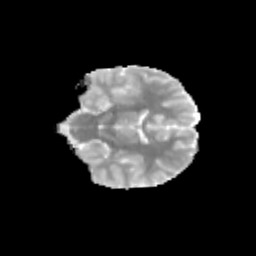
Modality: MD
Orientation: coronal
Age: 12
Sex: male
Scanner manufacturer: siemens
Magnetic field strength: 3 T
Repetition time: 3.8 s
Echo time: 0.07 s